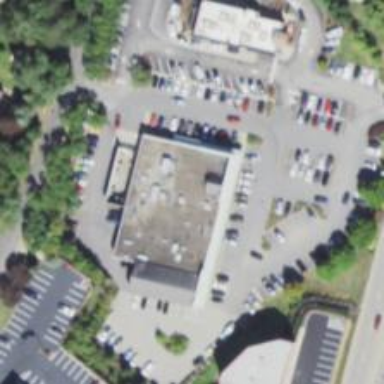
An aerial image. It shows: Supermarket.